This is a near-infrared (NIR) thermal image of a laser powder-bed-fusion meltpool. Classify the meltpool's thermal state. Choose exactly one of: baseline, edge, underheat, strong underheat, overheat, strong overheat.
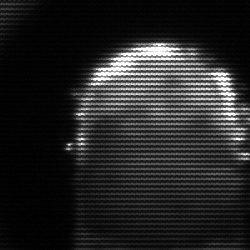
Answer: baseline